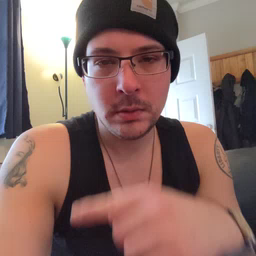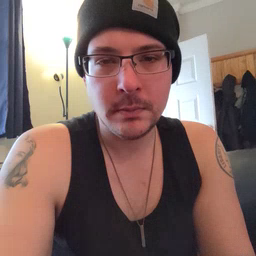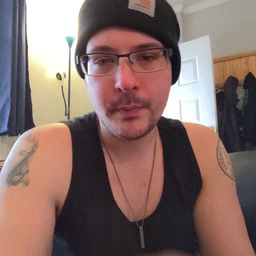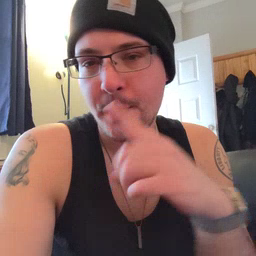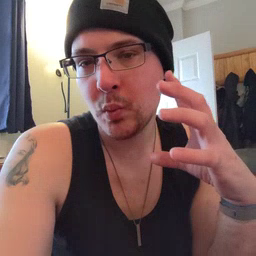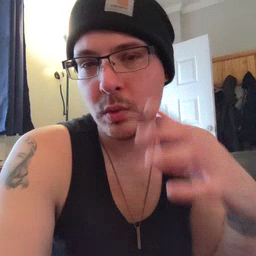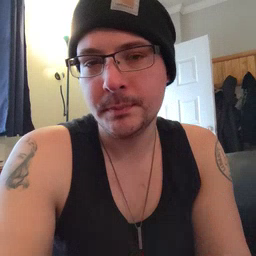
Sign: balloon